Interaction volume radius: 10 \u00c5
Interaction volume height: 25 \u00c5
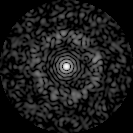
Disorder parameter: 0.8199